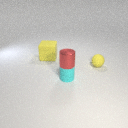
small red metal cylinder above small cyan rubber cylinder